Question: I want to copy one column in sheet 2 to another sheet.
But the value depends on the following conditions:
1. If Sheet1 = 0 then copy H103 in Sheet2 to Sheet3 Column D.
2. If Sheet1 = 1 then copy H3 in Sheet2 to Sheet3 Column D until 100.
3. If Sheet1=100 then copy H102in sheet 2 to sheet3 Column D.
Do I need to write condition until Row 104 or what can I do. Help me please!
'''
SrcNodeld = Sheets("Sheet1").Columns("C").Column
Sheets("Sheet1").Activate
If SrcNodeld = 0 Then
Sheets("Sheet2").Numbers("H103").Copy
Sheets("Sheet3").Activate
Columns("D").Select
ActivateSheet.Paste
ElseIf SrcNodeld = 1 Then
Sheets("Sheet2").Numbers("H3").Copy
Sheets("Sheet3").Activate
Columns("D").Select
ActivateSheet.Paste
ElseIf SrcNodeld = 2 Then
Sheets("Sheet2").Numbers("H4").Copy
Sheets("Sheet3").Activate
Columns("D").Select
End If
'''
Yes I want to use for loop but just don't know how.

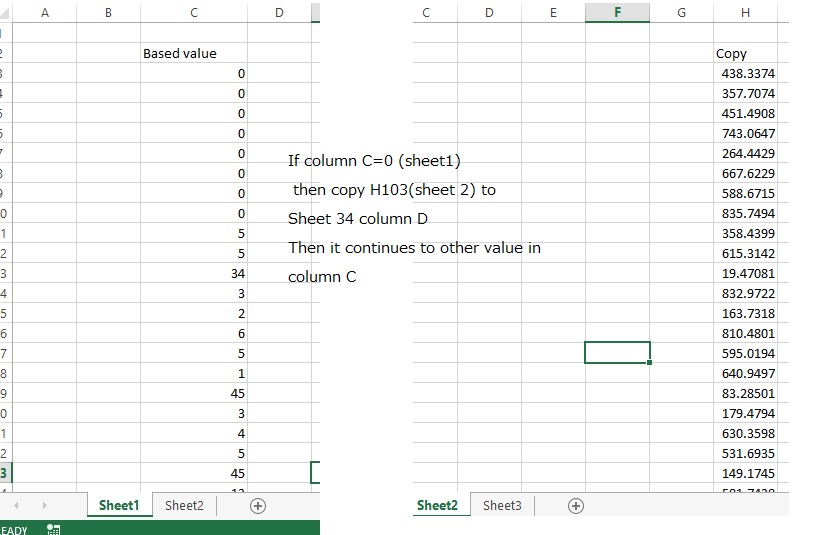
Answer: Hope i understand it right:
Macro start in sheet1.C1 until sheet1.Cx is empty. If sheet1.Cx = 0 then copy sheet2.Dx (start D103) to sheet34.Hx (start H1)
'''
Sub copy()
Dim sheet1 As Worksheet
Dim sheet2 As Worksheet
Dim sheet34 As Worksheet
Set sheet1 = Worksheets("Sheet1")
Set sheet2 = Worksheets("Sheet2")
Set sheet34 = Worksheets("Sheet34")
i = 1
j = 103 'start sheet34 H103
While Not IsEmpty(sheet1.Cells(i, 3)) 'start C1 to empty cell
If sheet1.Cells(i, 3) = 0 Then
sheet34.Cells(i, 4) = sheet2.Cells(j, 8)
End If
i = i + 1
j = j + 1
Wend
End Sub
'''